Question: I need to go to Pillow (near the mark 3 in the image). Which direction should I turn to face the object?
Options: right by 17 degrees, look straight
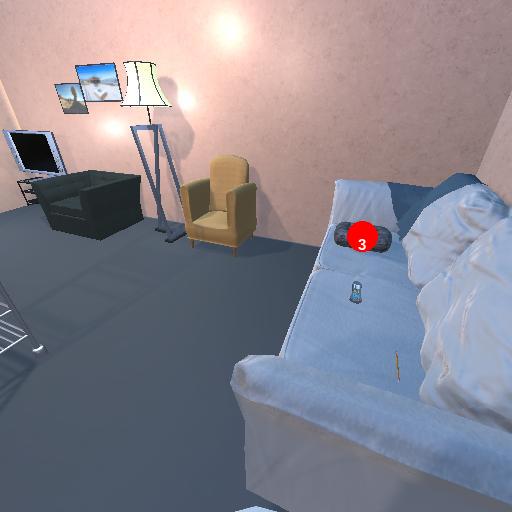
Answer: right by 17 degrees